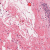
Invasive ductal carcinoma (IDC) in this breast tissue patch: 0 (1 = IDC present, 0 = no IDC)